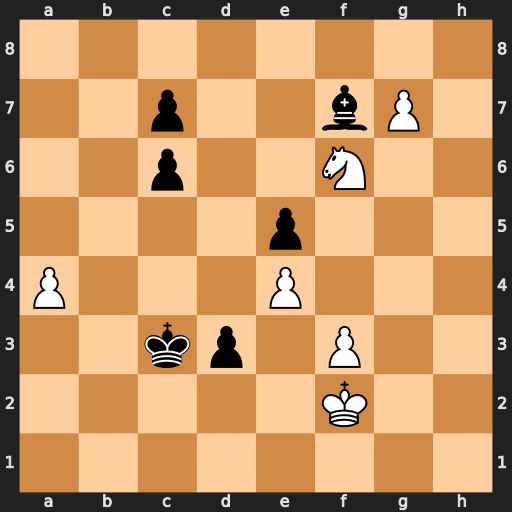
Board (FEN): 8/2p2bP1/2p2N2/4p3/P3P3/2kp1P2/5K2/8
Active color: w
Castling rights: -
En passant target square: -
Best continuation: Ng4 d2 Ne3 d1=Q Nxd1+